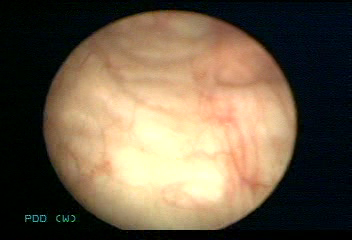
Modality: WLC
Class: Normal mucosa
Bladder cancer association: No